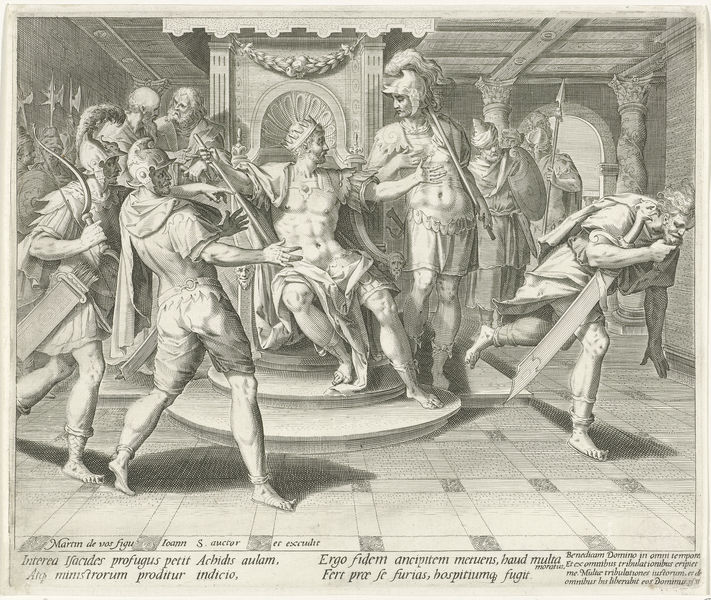
Titel: David simuleert krankzinnigheid voor koning Achis en vlucht
Künstler: Aegidius Sadeler
Standort: Amsterdam
Institution: Rijksmuseum
Schlagwörter: blätter, mann, nackt, männer, raum, säulen, innen, girlande, krone, früchte, schrift, bogen, könig, thron, stufen, nabel, schild, waffen, trohn, ritter, römer, griechen, muschel, köcher, pfeile, latein, helb